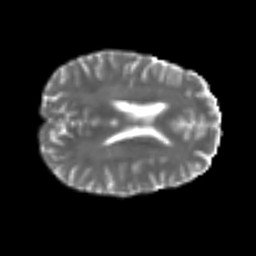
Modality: T2w
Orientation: axial
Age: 53
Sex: male
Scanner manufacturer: siemens
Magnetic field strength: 3 T
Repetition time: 4.999 s
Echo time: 0.07946 s